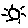
Label: sun